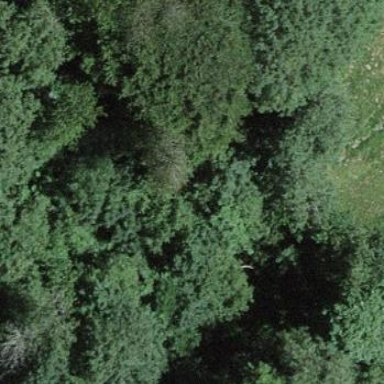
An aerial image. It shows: Forest area.